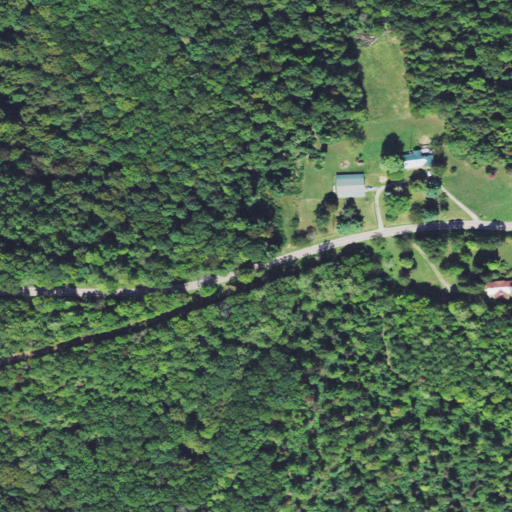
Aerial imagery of ridge(s) in Ohio named Dumm Ridge containing deciduous forest, open development, and mixed forest